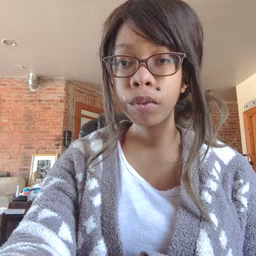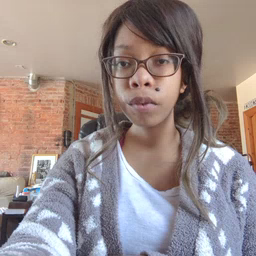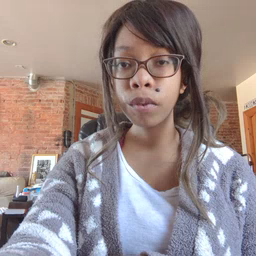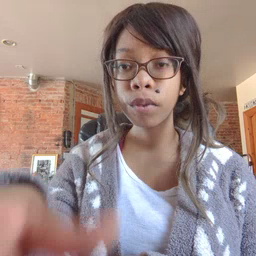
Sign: go